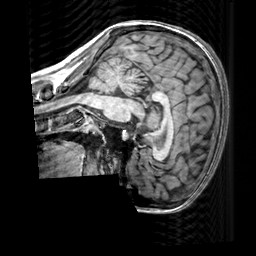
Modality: T1w
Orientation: sagittal
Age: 30
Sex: female
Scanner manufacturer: siemens
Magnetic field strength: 3 T
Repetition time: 2.3 s
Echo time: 0.00303 s